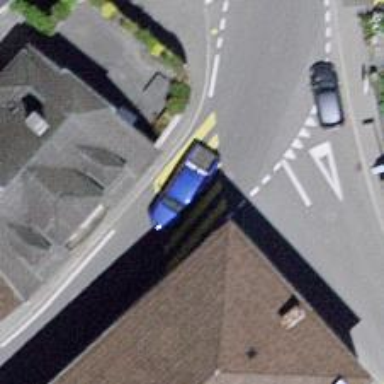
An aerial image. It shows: Uncontrolled road crossing with markings.